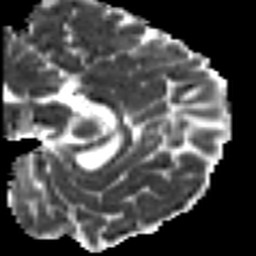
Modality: MD
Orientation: sagittal
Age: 21
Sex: female
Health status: healthy
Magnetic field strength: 3 T
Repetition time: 8.4 s
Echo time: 0.0926 s